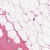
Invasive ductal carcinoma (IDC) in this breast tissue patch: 0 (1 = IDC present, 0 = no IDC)